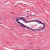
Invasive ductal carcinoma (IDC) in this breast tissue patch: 0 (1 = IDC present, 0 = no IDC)